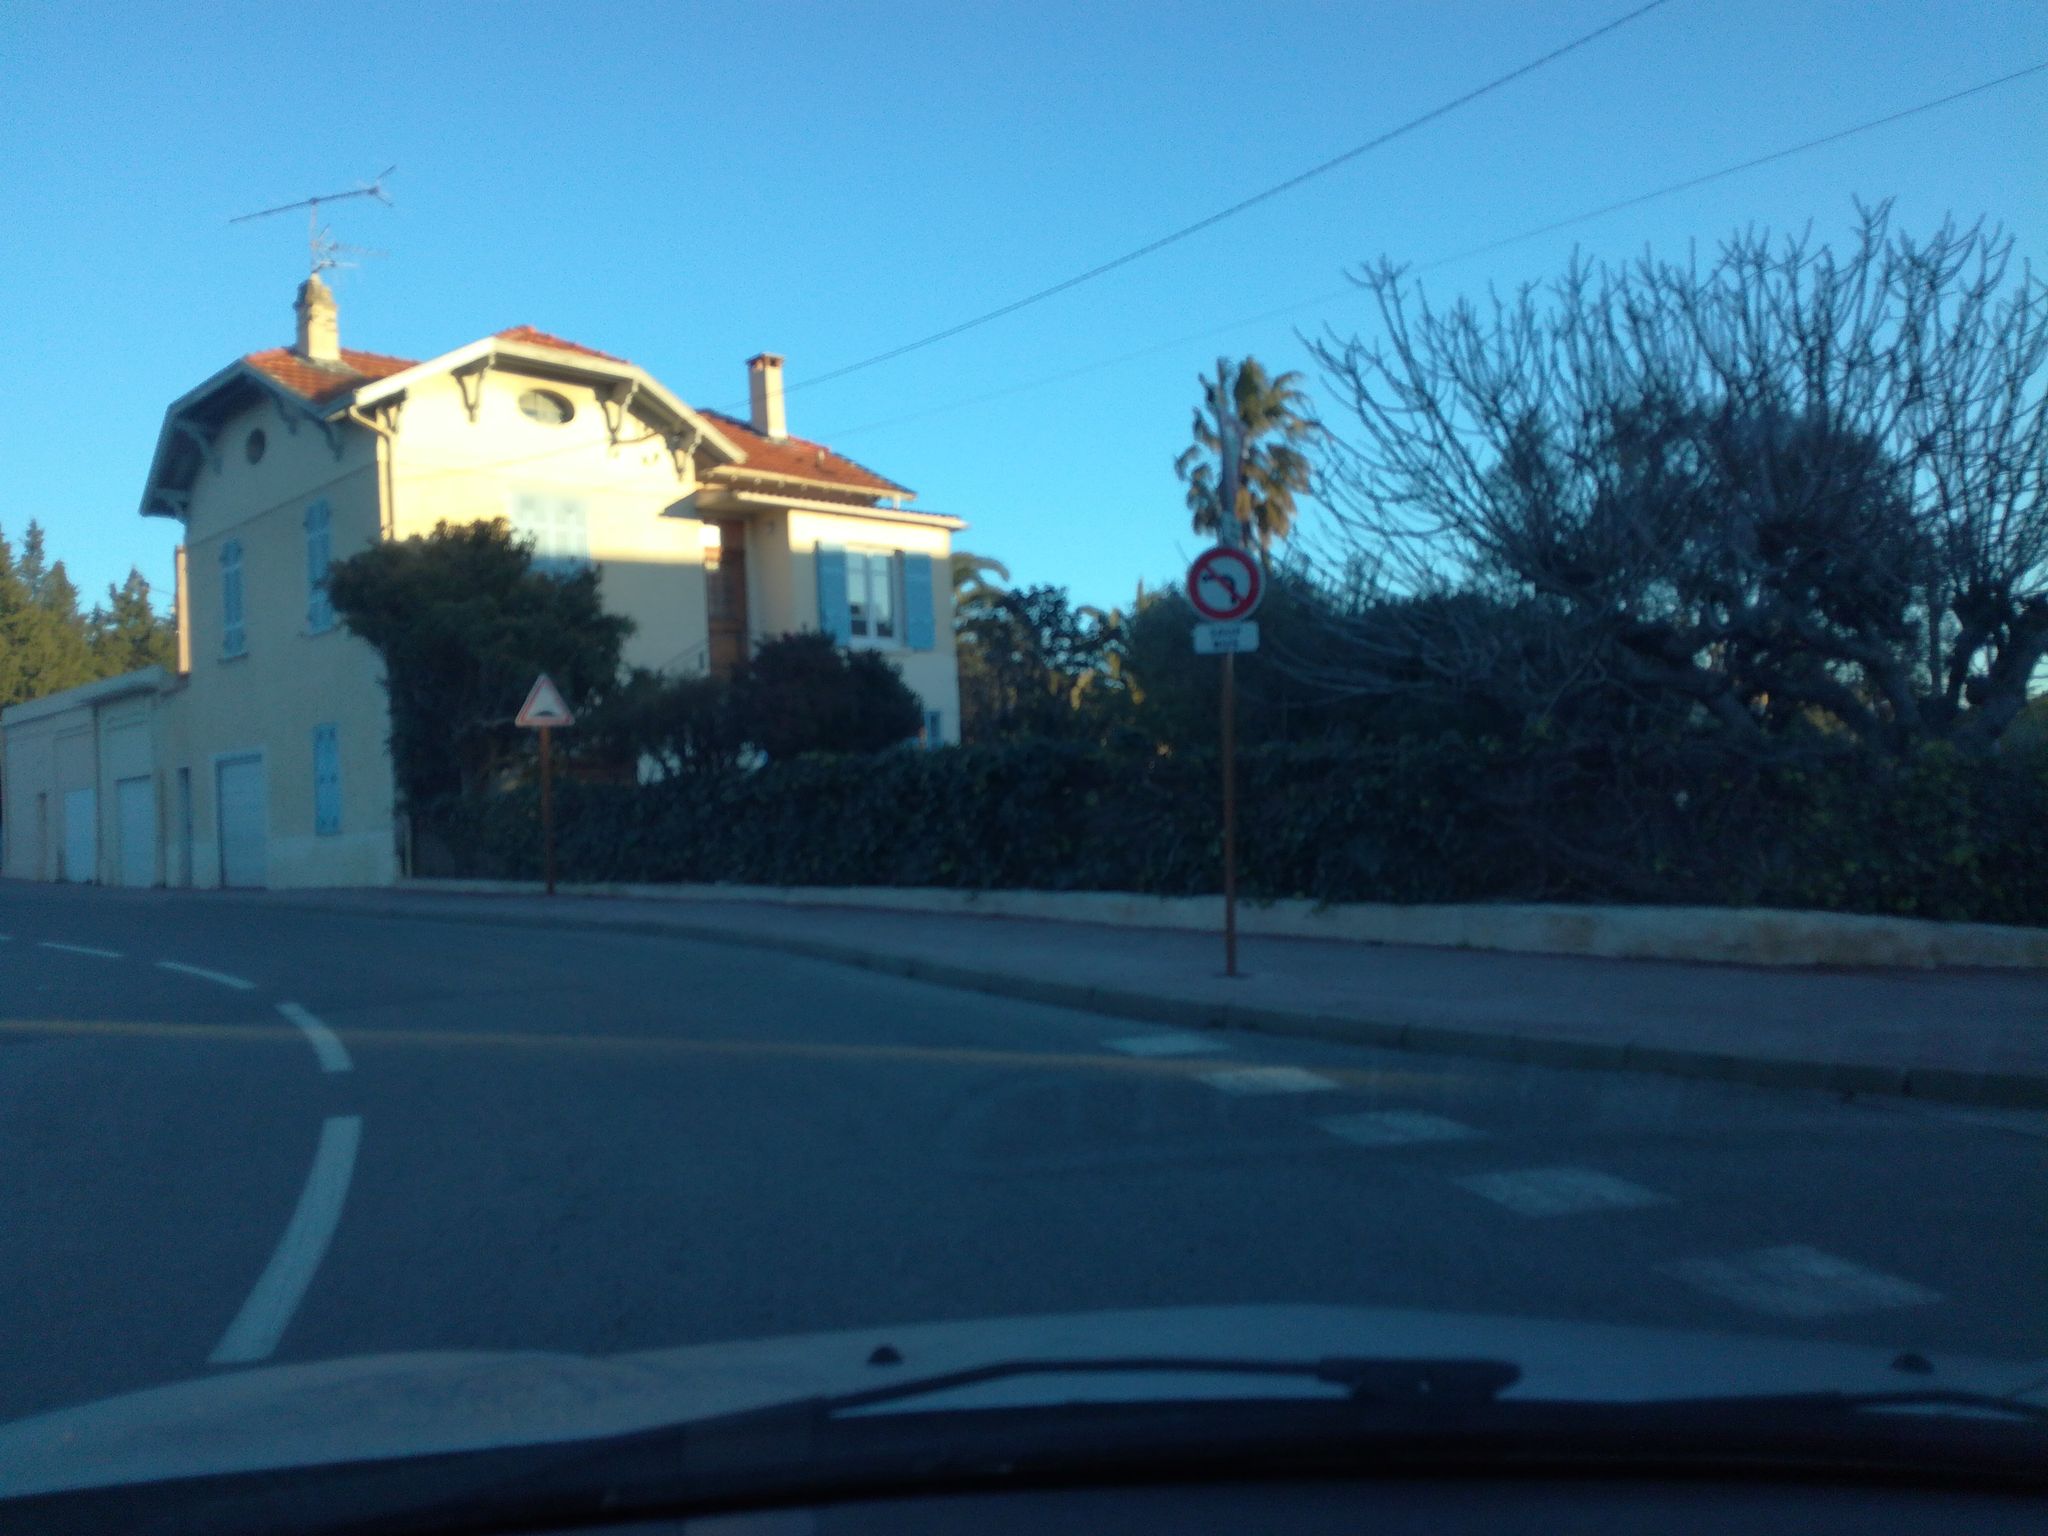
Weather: snowy
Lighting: dusk/dawn
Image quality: good
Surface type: driving surface
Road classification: service
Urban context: dense urban cluster
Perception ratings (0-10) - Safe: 6.56, Lively: 8.7, Beautiful: 4.97, Boring: 5.85, Depressing: 2.76, Wealthy: 4.17